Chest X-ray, PA view. Patient: 78 years old, sex M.
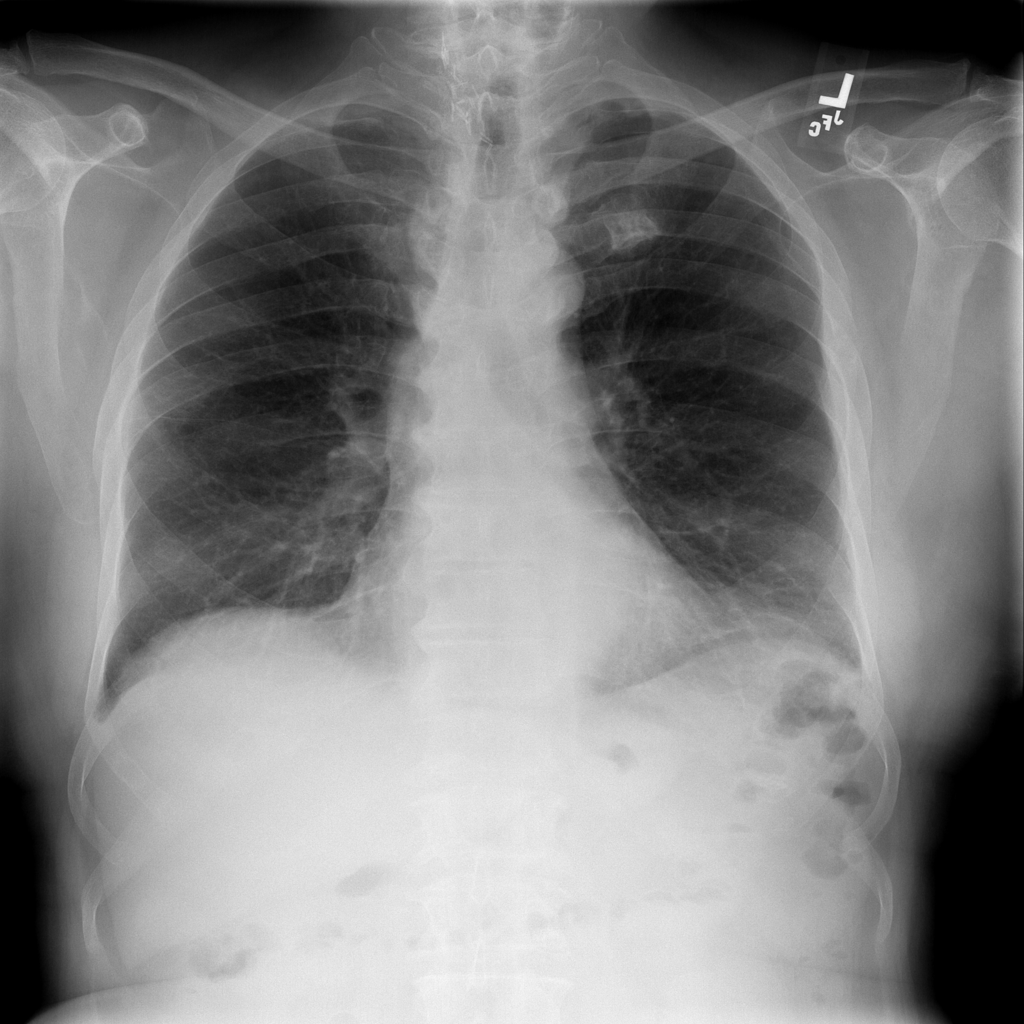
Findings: No Finding